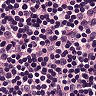
Metastatic tissue present: no